Question: I was trying to have a 'navigate toggle list from left to right side'.If i click the button,the list should come as native android app in 'css',But the list should slide from left to right.
'''
$(".logo").click(function()
{
$(".sidebar_list").toggle('slide');
});
'''
<URL>
Example Image:

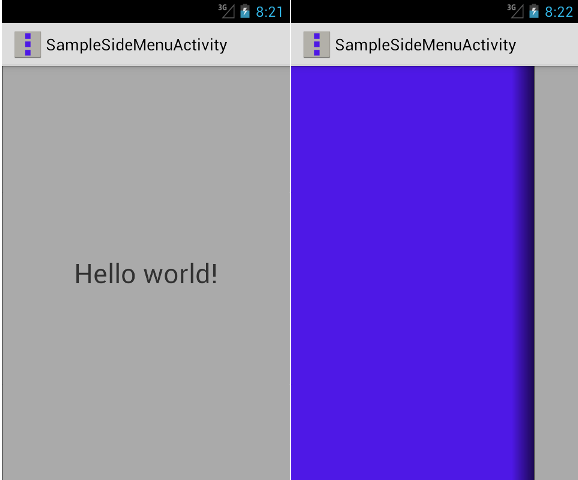
Answer: I got my Expected answer..
Here is my code.
'''
$(".logo").click(function()
{
$(".sidebar_list").animate({
width: 'toggle'
}, 100)
});
'''
<URL>